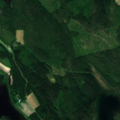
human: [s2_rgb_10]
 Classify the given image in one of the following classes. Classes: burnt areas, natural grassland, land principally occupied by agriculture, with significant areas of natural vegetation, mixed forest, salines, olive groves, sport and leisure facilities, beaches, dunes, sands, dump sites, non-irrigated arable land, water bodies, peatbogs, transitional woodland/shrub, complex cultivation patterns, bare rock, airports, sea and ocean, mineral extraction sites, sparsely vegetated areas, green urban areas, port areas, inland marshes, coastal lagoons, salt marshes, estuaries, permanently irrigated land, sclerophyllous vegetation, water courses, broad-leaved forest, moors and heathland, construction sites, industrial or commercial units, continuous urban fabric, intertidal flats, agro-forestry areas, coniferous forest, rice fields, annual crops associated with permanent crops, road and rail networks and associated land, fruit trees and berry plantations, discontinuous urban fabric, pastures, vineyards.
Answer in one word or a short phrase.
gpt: land principally occupied by agriculture, with significant areas of natural vegetation, mixed forest, transitional woodland/shrub